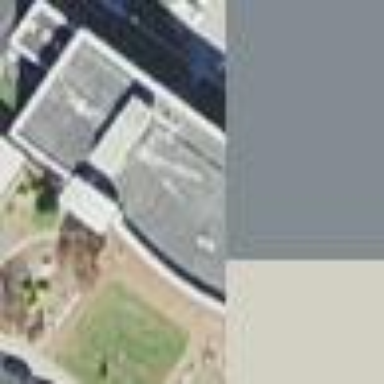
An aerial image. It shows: Courthouse building.